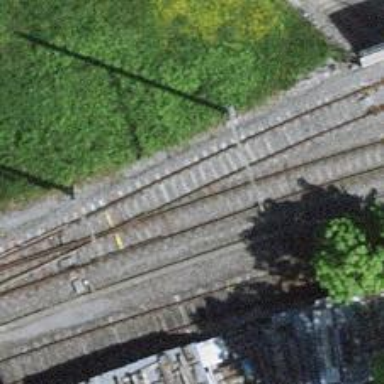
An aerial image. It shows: Single-track electrified railway with contact line.